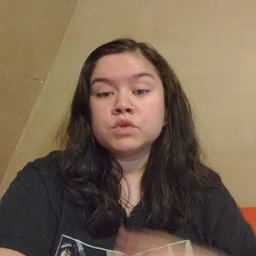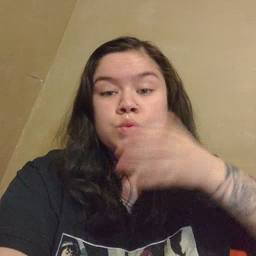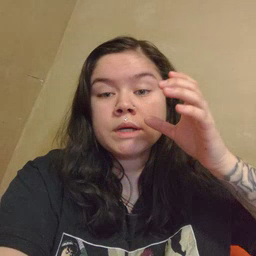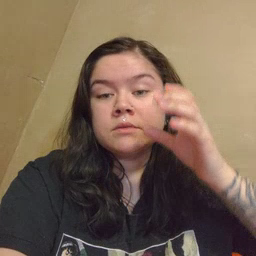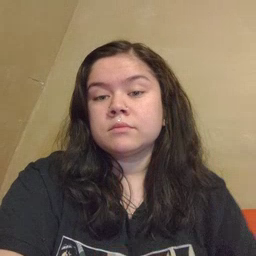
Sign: drink